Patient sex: M
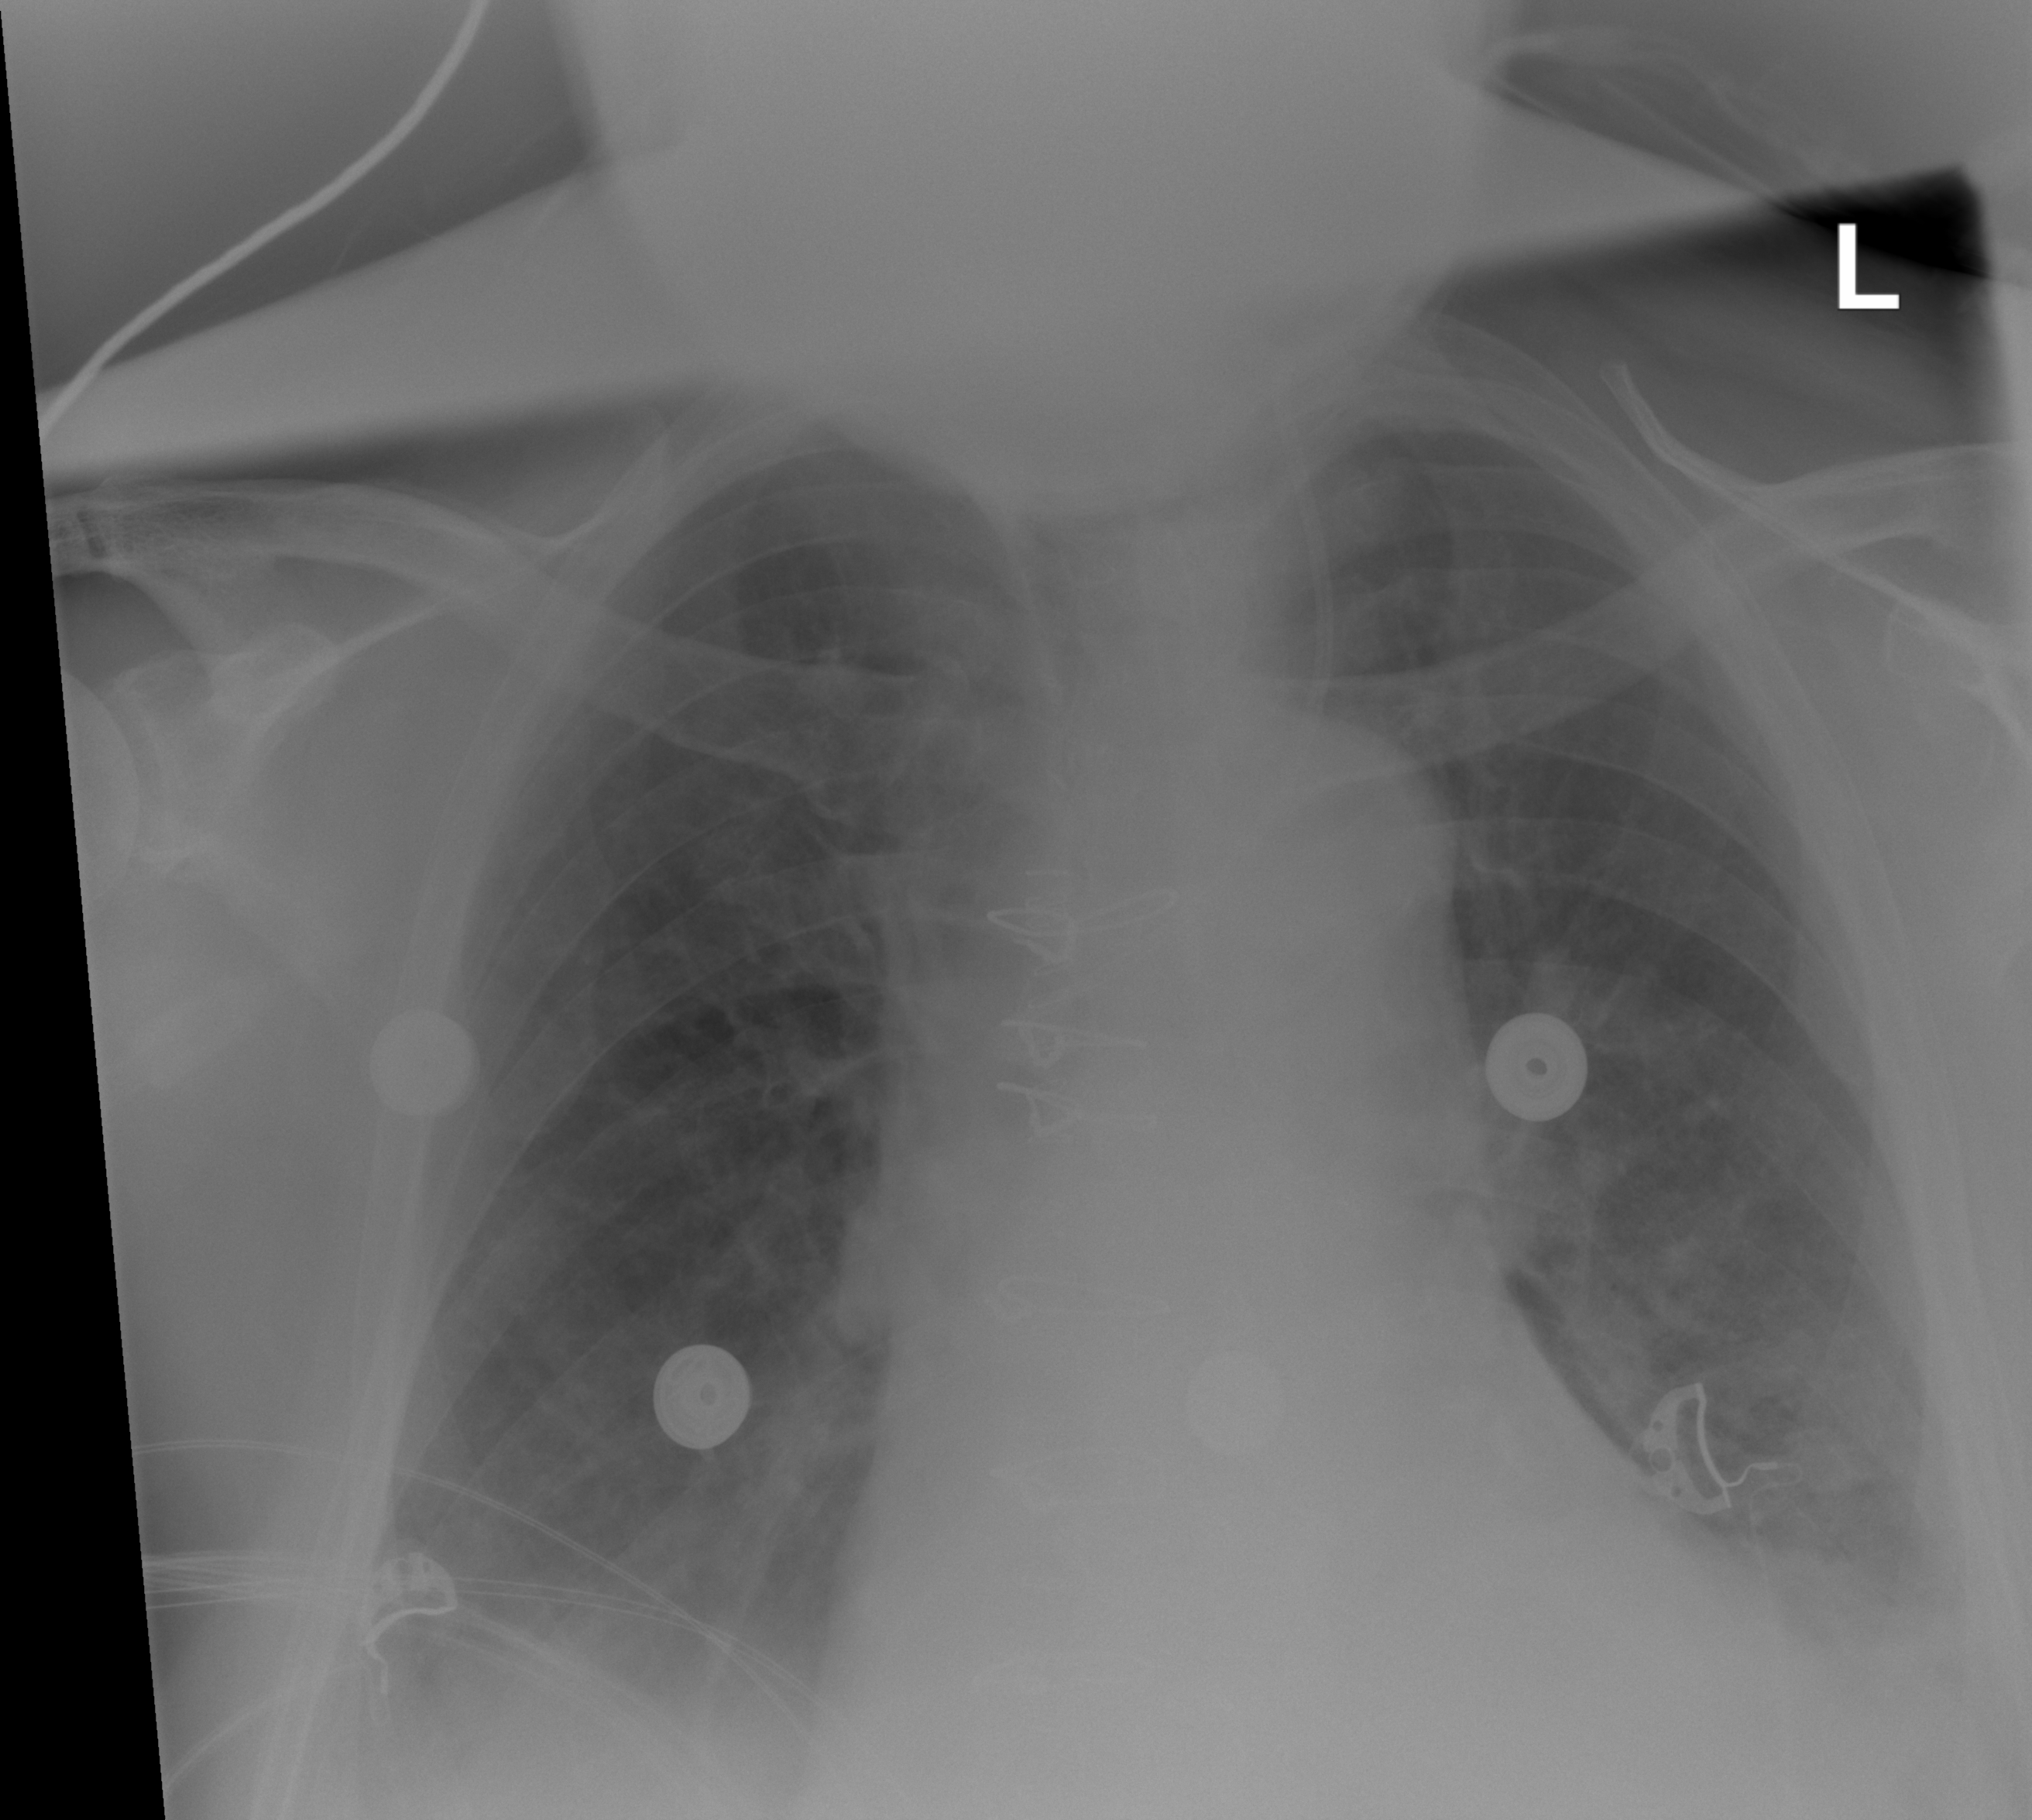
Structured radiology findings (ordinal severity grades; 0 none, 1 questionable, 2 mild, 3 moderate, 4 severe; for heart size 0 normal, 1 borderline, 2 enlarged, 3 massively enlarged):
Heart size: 2
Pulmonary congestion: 0
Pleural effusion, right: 2
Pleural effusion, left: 2
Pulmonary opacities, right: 0
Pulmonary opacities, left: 0
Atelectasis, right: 2
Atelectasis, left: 2